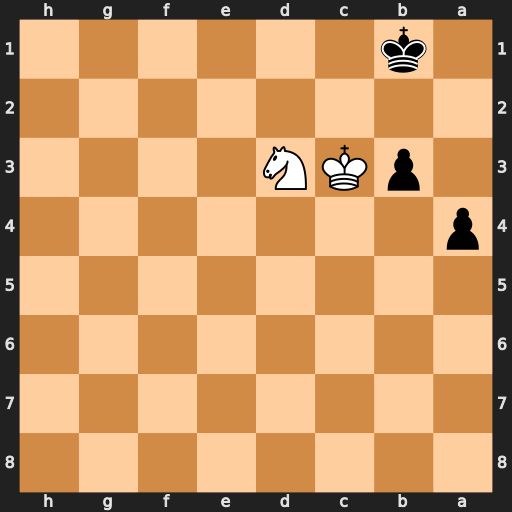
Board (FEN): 8/8/8/8/p7/1pKN4/8/1k6
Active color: b
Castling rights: -
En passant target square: -
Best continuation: a3 Kxb3 a2 Nc5 a1=Q